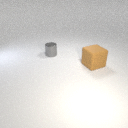
large brown rubber cube to the right of small gray metal cylinder